Interaction volume radius: 5 \u00c5
Interaction volume height: 15 \u00c5
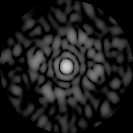
Disorder parameter: 0.848